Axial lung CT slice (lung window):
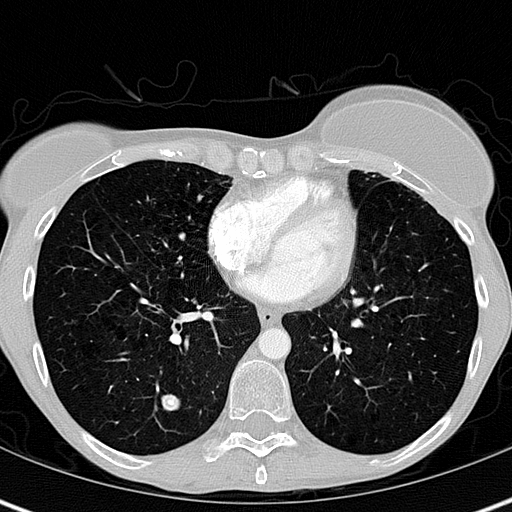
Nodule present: yes
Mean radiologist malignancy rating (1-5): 1